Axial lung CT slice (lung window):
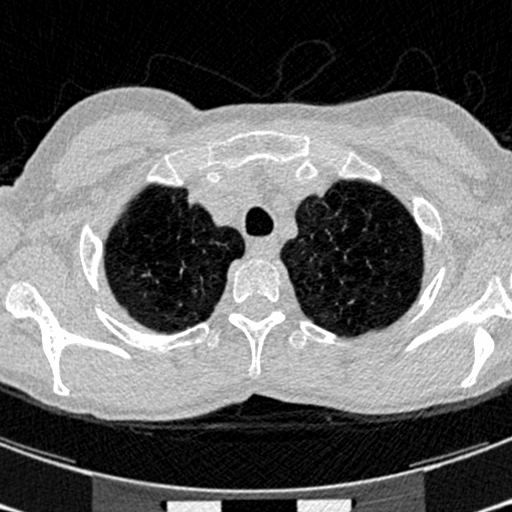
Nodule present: no